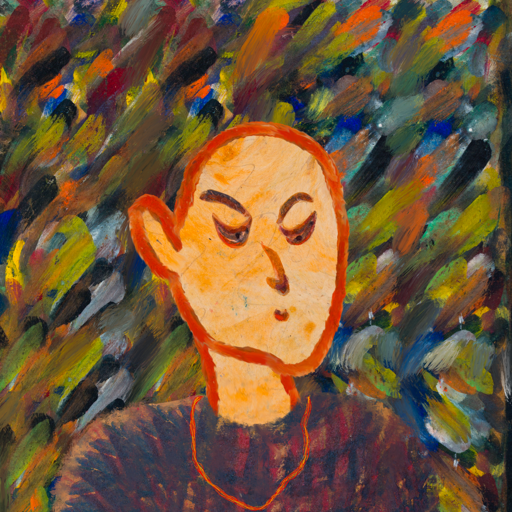
Background: An_Impression, Head And Neck Side: Experience, Face Side: Hypocrite, Bust: In_The_Sun, Hair Side: Blank, Head Accessory: Blank, Second Necklace: Gypsy_Mother_2, Necklace: Blank, Baby: Blank